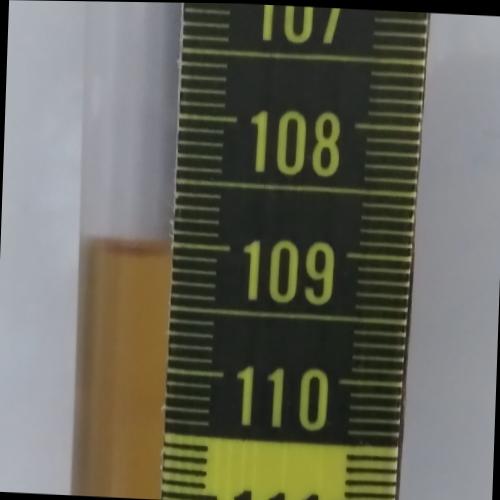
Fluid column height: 109.0 cm